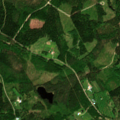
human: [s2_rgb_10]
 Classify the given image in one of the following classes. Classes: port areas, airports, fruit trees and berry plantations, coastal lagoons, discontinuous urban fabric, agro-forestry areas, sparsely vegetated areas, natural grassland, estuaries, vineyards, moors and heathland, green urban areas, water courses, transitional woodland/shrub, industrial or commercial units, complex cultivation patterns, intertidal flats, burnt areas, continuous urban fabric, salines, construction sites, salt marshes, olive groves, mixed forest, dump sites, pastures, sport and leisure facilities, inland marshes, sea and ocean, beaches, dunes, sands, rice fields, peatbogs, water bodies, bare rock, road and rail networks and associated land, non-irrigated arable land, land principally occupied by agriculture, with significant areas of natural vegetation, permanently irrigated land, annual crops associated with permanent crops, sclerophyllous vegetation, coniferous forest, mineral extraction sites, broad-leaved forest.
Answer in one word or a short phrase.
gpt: coniferous forest, mixed forest, transitional woodland/shrub